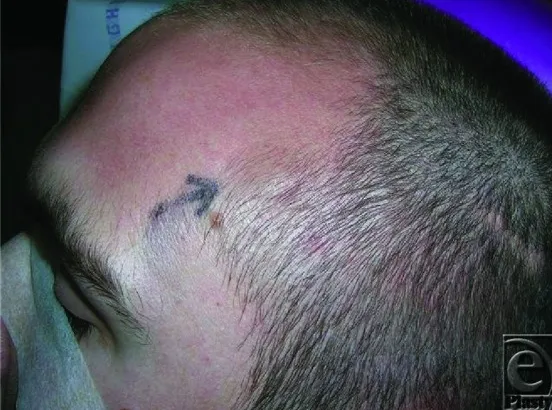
Preoperative appearance of aneurysm with position marked on the skin.
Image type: medical_photograph (skin_photograph)